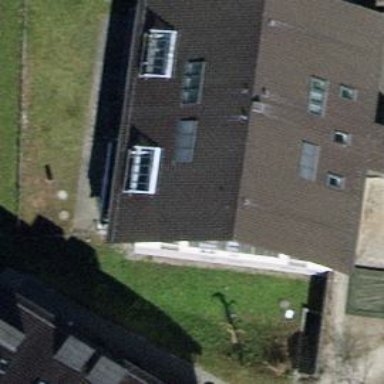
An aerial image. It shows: Detached building with pitched roof.